Interaction volume radius: 5 \u00c5
Interaction volume height: 10 \u00c5
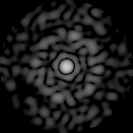
Disorder parameter: 0.8306